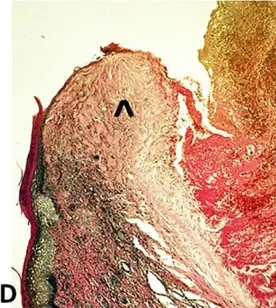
Photomicrographs of the vascular lesion. . Granulation tissue (^) (van Gieson's trichrome, 10 x).
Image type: pathology (van_gieson)